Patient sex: F
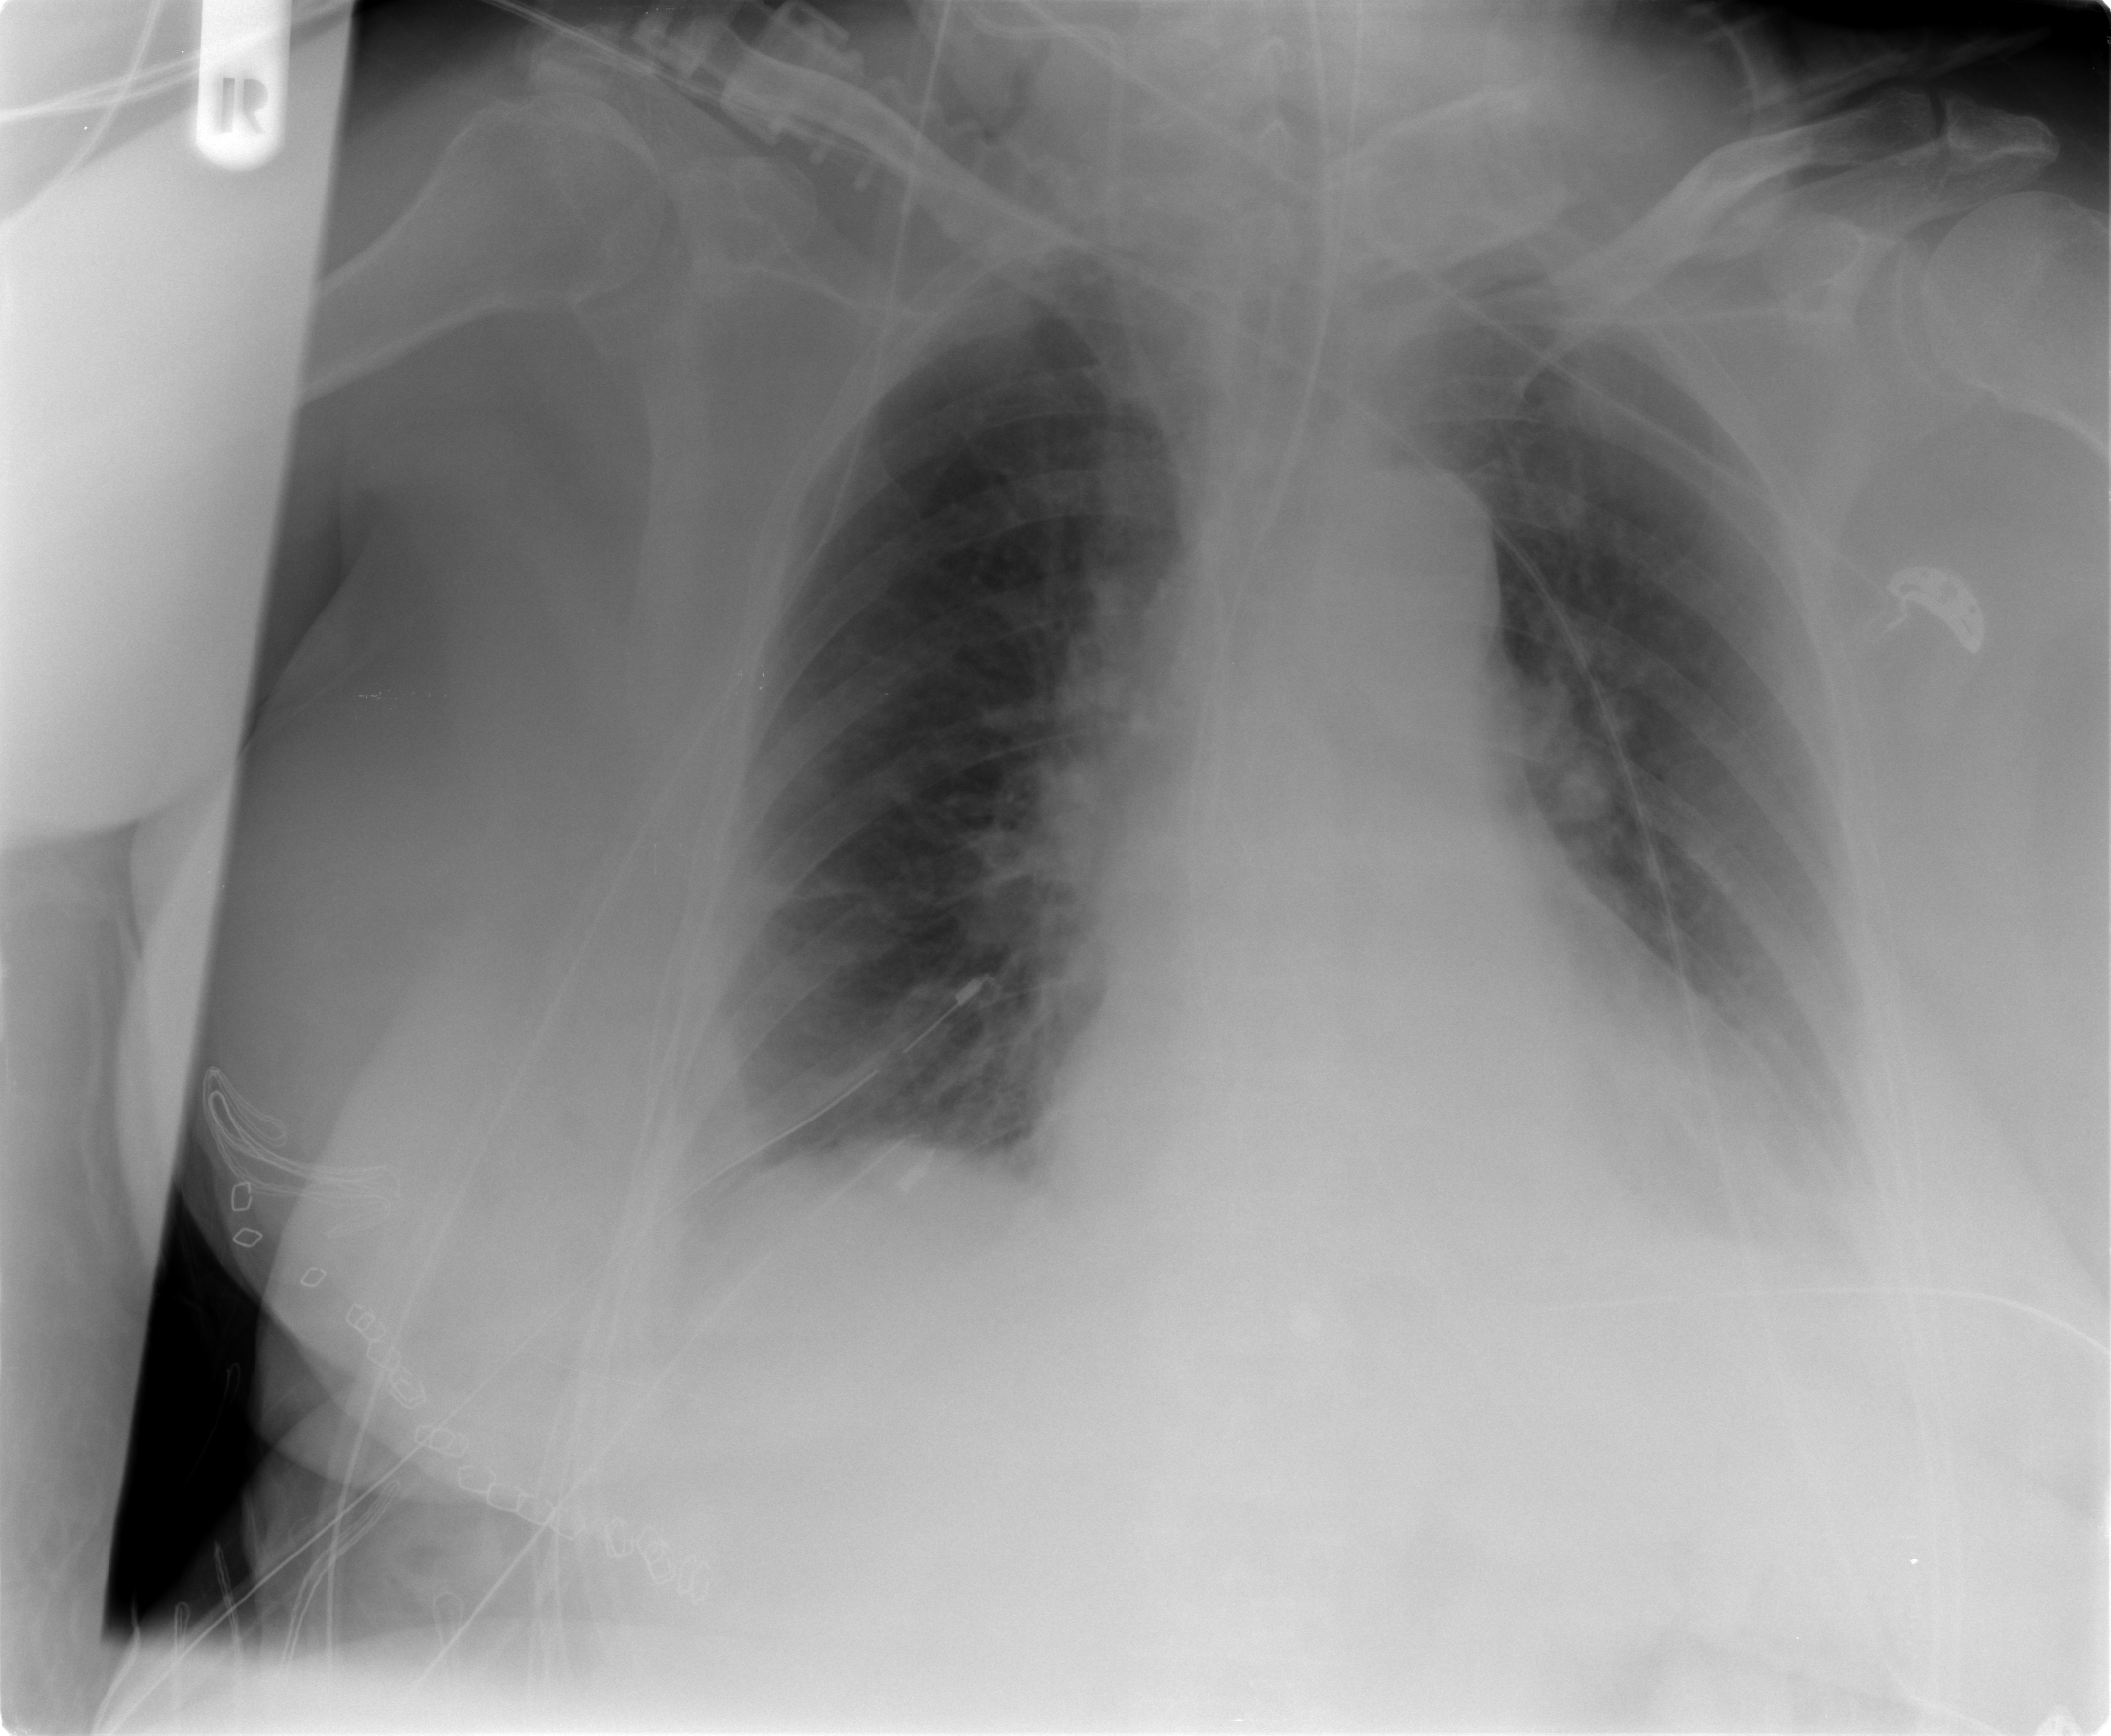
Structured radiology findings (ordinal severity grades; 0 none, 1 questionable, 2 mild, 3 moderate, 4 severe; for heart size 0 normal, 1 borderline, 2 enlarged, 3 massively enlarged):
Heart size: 0
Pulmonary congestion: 0
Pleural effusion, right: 2
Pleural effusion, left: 2
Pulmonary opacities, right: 0
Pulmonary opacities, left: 0
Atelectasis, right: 2
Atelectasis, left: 2